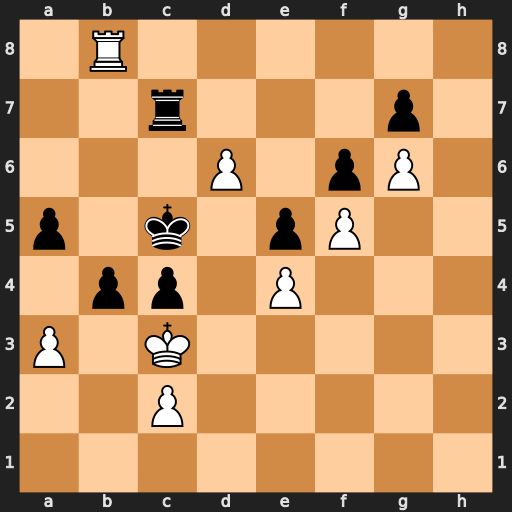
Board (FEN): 1R6/2r3p1/3P1pP1/p1k1pP2/1pp1P3/P1K5/2P5/8
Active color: w
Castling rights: -
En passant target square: -
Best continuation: axb4+ axb4+ Rxb4